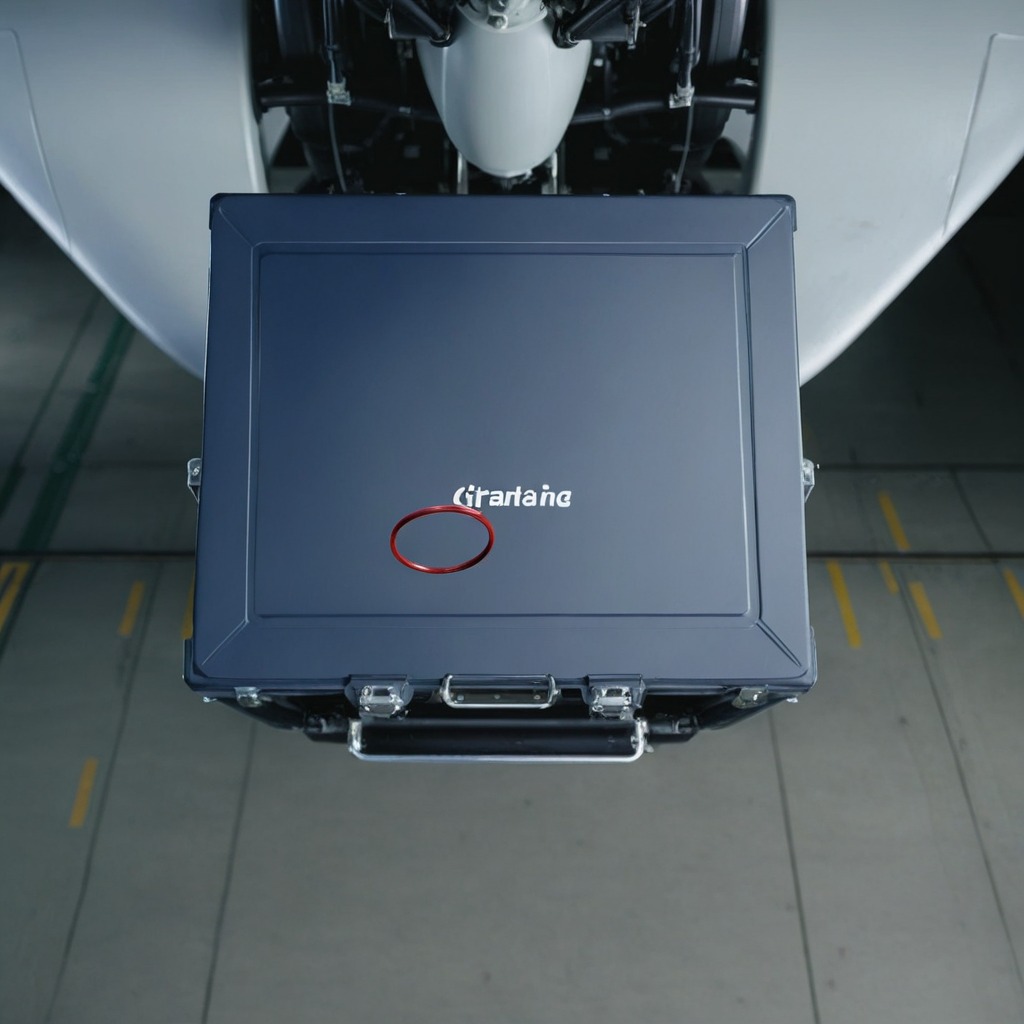
A rubber O-ring is lying on the toolbox surface in an airplane hangar workshop 8K.